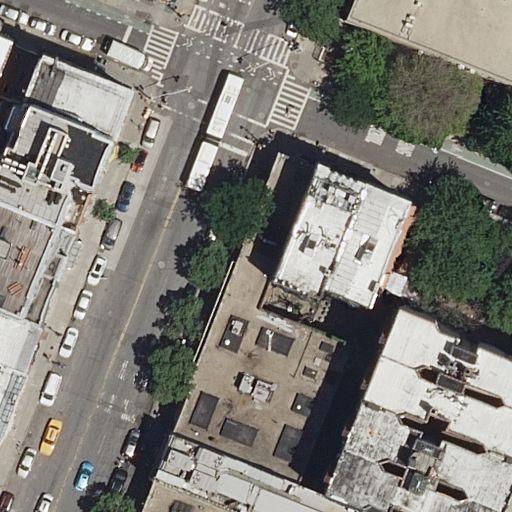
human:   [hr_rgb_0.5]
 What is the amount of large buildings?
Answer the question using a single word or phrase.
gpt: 2

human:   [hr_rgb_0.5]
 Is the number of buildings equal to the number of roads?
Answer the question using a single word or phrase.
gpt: no

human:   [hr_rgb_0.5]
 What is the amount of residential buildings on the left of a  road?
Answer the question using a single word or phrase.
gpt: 10

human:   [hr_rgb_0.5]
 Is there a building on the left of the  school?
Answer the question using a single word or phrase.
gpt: yes

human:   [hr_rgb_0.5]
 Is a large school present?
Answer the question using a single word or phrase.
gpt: yes

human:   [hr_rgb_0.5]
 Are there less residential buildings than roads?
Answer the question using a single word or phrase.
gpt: no

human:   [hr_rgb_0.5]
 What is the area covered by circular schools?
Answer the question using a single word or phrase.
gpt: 0m2

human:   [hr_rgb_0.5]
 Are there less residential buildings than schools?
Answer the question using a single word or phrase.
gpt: no

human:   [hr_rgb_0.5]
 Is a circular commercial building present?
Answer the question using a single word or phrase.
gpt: no

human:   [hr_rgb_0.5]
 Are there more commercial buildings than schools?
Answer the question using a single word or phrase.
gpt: no

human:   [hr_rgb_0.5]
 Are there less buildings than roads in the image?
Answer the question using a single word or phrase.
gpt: no

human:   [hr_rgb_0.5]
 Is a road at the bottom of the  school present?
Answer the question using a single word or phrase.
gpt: no

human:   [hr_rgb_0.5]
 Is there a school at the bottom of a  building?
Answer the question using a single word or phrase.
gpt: no

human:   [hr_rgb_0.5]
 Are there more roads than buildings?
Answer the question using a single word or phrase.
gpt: no

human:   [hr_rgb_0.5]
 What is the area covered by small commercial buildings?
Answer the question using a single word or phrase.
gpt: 0m2

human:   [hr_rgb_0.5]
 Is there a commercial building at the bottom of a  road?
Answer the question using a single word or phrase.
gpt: no

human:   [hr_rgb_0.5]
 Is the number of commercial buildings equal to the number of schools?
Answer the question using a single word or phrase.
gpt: no

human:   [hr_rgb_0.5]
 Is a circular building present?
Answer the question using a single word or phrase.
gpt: no

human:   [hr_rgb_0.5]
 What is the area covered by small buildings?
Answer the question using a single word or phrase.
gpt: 257m2

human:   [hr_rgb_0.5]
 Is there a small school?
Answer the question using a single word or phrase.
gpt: no

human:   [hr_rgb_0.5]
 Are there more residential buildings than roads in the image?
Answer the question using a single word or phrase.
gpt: yes

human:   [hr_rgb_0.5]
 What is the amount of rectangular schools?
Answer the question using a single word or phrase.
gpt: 1

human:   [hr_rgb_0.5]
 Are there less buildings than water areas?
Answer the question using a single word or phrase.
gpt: no

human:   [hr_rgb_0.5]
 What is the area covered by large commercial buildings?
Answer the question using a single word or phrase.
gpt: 0m2

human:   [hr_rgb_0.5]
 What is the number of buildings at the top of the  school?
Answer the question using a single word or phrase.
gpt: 1

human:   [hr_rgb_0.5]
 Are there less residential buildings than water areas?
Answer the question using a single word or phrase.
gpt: no

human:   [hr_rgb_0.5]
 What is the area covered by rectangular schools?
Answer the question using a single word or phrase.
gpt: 704m2

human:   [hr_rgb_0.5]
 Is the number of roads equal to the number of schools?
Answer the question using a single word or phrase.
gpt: no

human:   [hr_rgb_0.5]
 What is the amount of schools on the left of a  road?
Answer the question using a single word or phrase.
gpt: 0

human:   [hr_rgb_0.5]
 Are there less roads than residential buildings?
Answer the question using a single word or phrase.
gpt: yes

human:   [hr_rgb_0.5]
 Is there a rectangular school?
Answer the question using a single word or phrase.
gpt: yes

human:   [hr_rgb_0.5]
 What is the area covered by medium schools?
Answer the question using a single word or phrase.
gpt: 0m2

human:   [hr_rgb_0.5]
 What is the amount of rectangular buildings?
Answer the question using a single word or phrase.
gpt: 15

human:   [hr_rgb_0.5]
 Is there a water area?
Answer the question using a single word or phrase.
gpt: no

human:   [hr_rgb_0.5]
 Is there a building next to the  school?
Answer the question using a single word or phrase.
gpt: yes

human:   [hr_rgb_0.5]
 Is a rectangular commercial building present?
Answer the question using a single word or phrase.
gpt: no